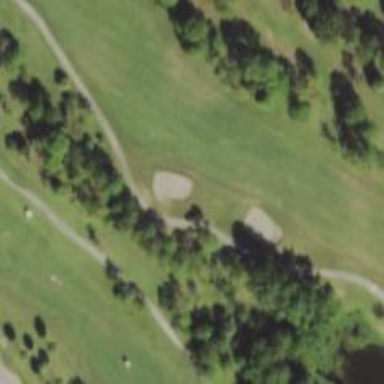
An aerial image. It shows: Service road used as golf cart path.